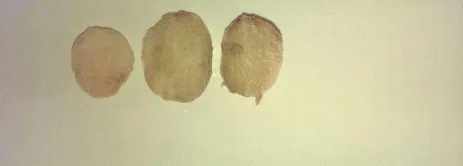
Macroscopic appearance of the tumor.
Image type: radiology (ct)